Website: bh-photo
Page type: receipt
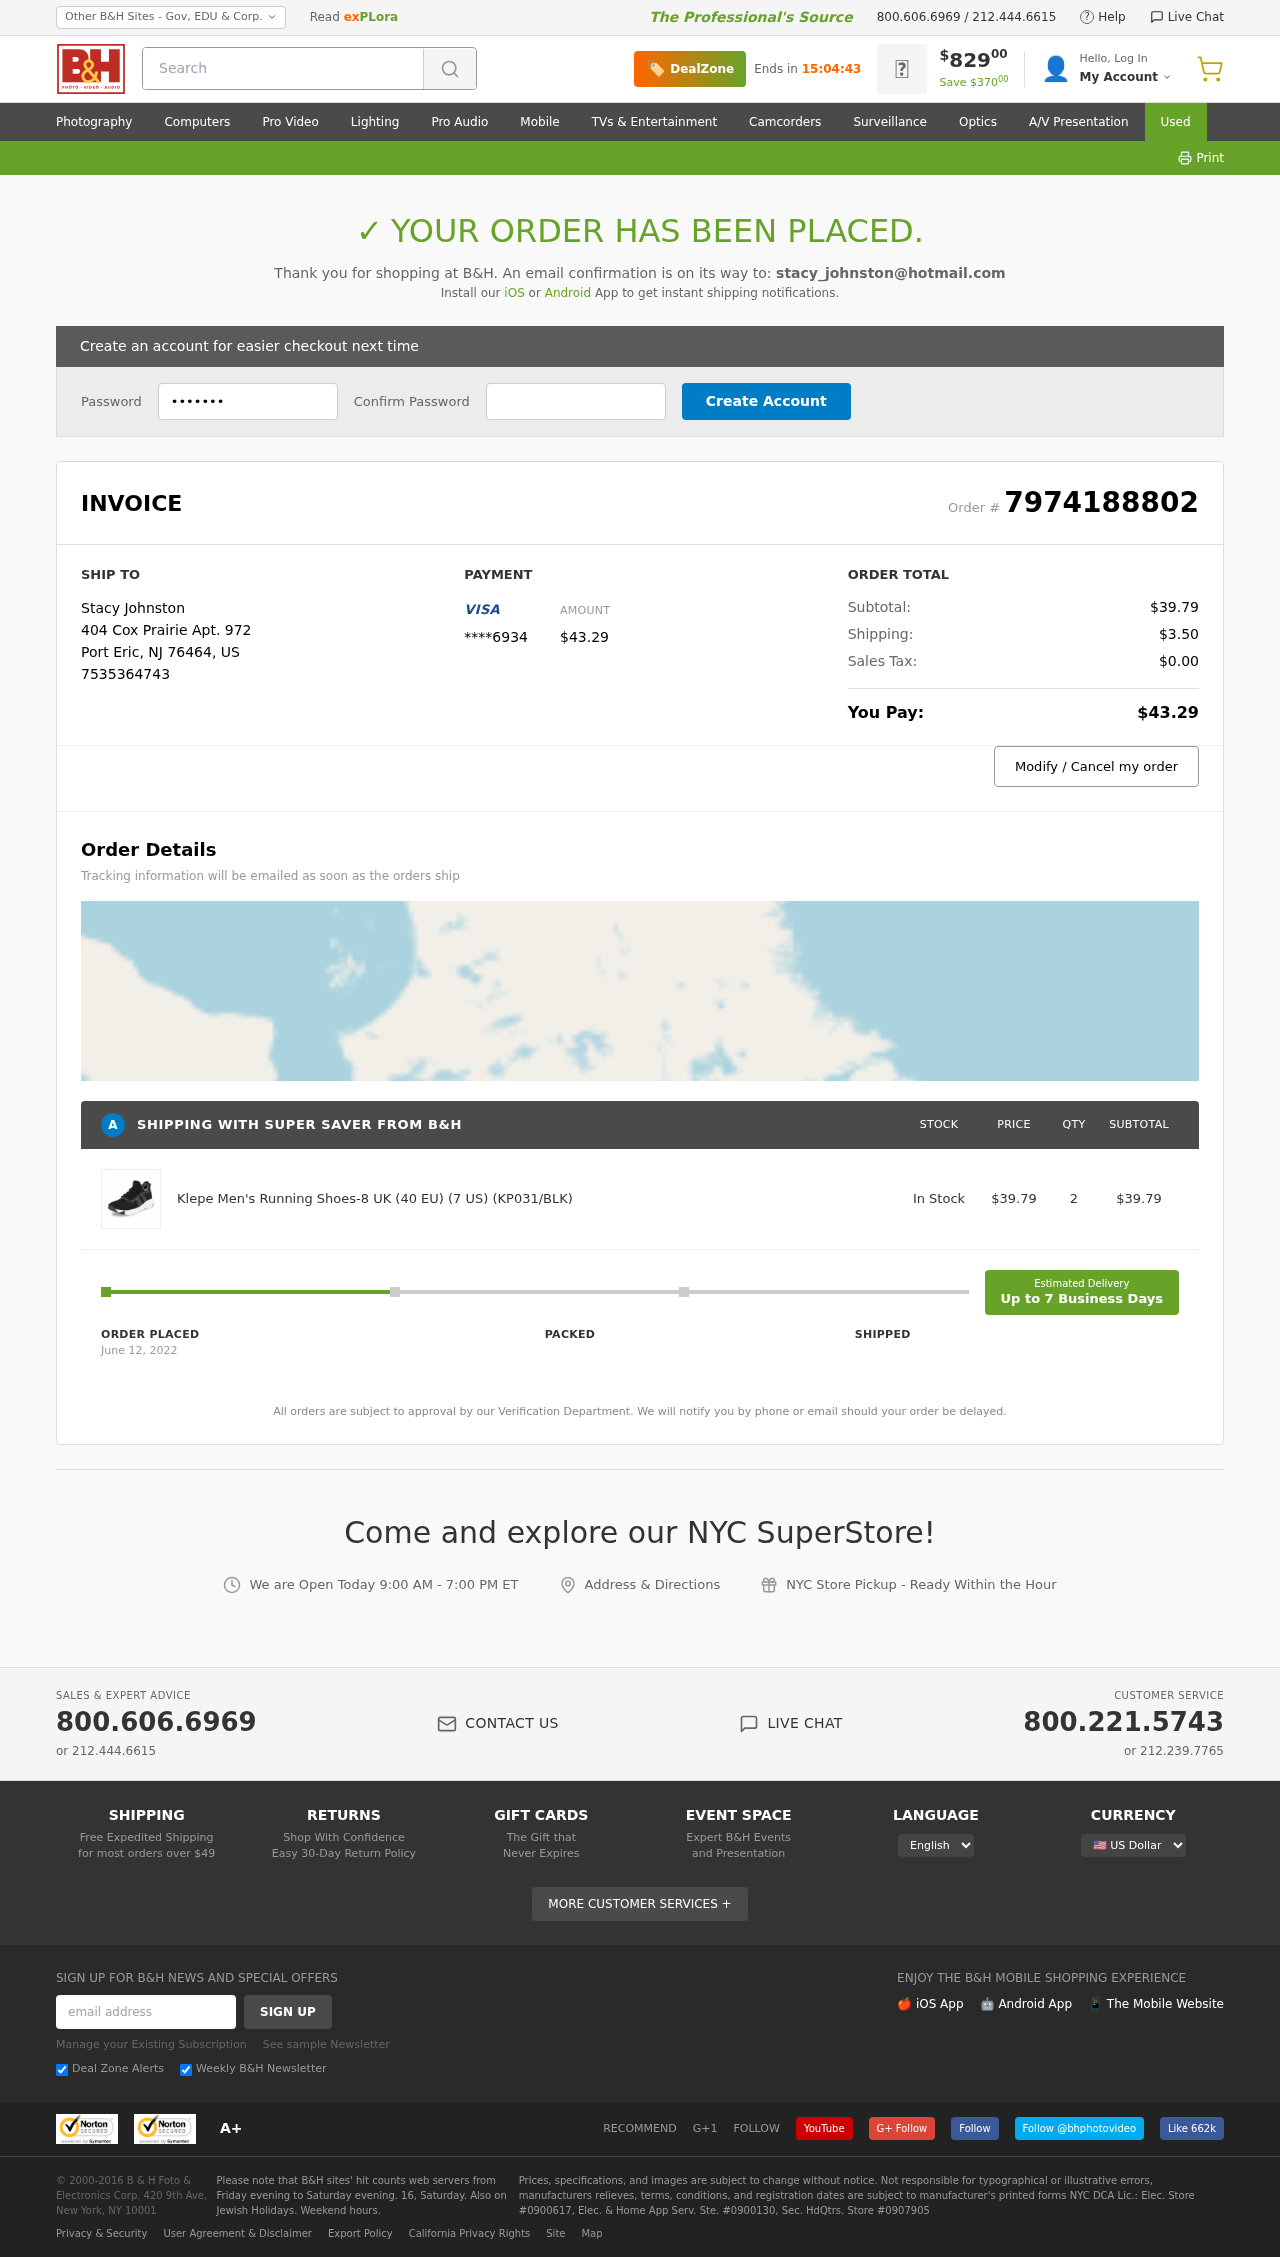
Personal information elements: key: PII_CARD_LAST4
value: ****6934
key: PII_CITY
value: Port Eric
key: PII_COUNTRY_CODE
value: US
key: PII_EMAIL
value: stacy_johnston@hotmail.com
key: PII_FULLNAME
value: Stacy Johnston
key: PII_PHONE
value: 7535364743
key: PII_POSTCODE
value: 76464
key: PII_STATE_ABBR
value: NJ
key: PII_STREET
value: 404 Cox Prairie Apt. 972
Product elements: key: PRODUCT1_NAME
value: Klepe Men's Running Shoes-8 UK (40 EU) (7 US) (KP031/BLK)
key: PRODUCT1_PRICE
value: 39.79
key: PRODUCT1_QUANTITY
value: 2
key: PRODUCT1_SUBTOTAL
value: $39.79
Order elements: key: ORDER_ID
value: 7974188802
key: ORDER_TOTAL
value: $43.29
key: ORDER_SUBTOTAL
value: $39.79
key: ORDER_SHIPPING_COST
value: $3.50
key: ORDER_TAX
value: $0.00
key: ORDER_DATE
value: June 12, 2022
Search elements: key: HEADER_SEARCH
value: Search